Field crop: maize
Growth stage: 2
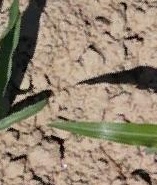
Species: maize